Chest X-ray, PA view. Patient: 76 years old, sex M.
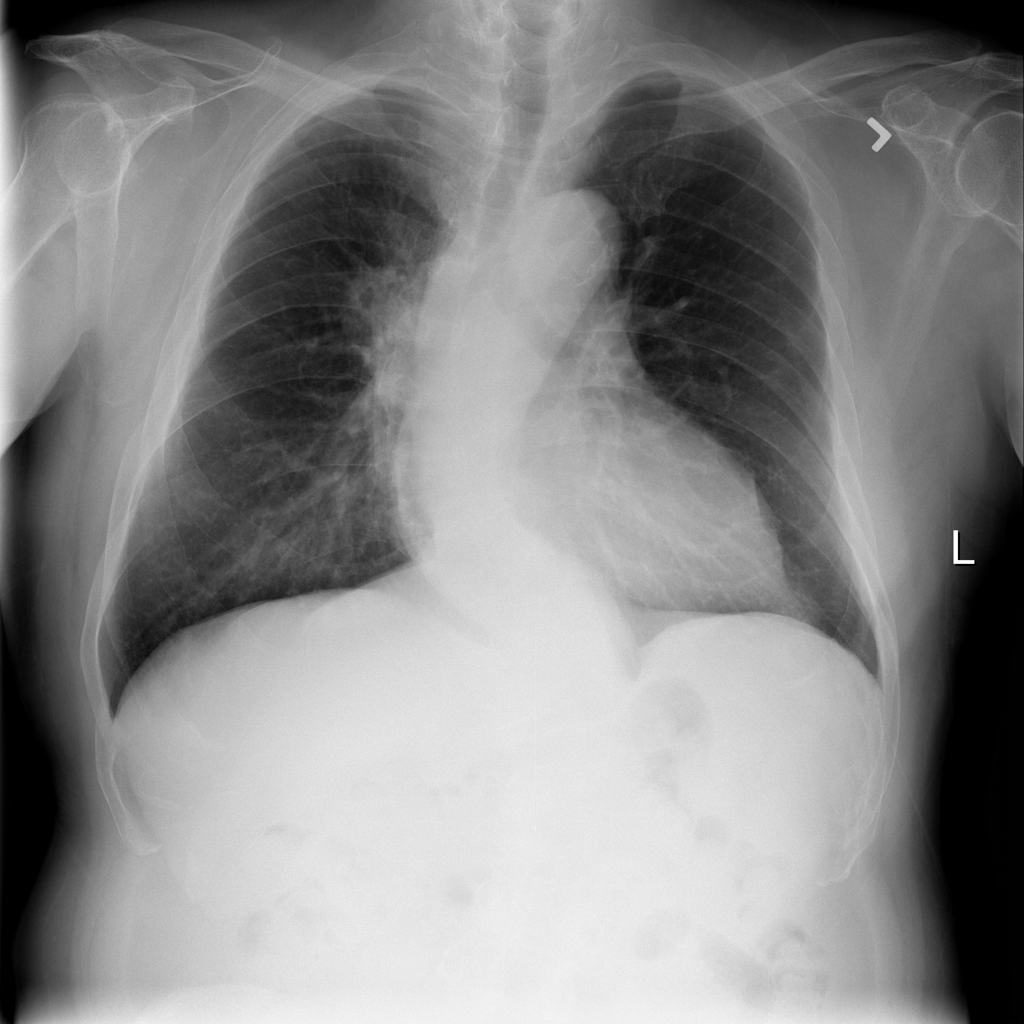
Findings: Mass